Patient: sex M, age 50
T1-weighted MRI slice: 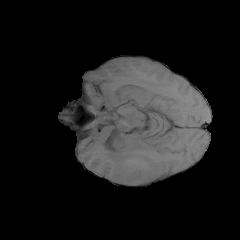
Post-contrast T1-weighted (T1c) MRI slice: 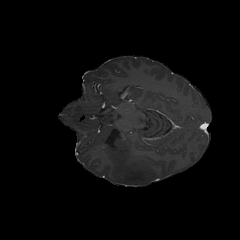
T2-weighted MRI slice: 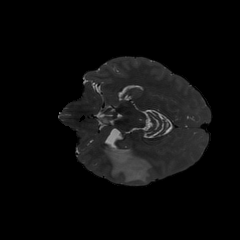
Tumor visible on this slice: yes
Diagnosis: Glioblastoma, IDH-wildtype
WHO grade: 4